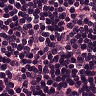
Metastatic tissue present: no